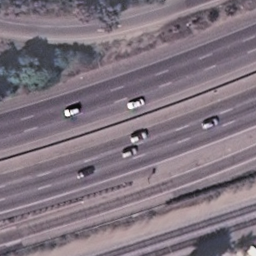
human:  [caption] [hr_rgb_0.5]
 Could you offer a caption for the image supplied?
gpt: Two curved freeways with some plants beside them .

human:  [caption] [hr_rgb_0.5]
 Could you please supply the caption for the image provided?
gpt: Two curved freeways with some plants beside them and some cars on the roads .

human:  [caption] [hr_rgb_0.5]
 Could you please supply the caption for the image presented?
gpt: There are two curved freeways with some plants beside them .

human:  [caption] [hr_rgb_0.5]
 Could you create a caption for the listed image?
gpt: There are two curved freeways with some cars on them .

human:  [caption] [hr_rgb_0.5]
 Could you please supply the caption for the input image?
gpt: Two curved freeways with some cars on them .